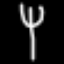
Label: fork